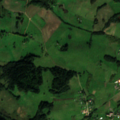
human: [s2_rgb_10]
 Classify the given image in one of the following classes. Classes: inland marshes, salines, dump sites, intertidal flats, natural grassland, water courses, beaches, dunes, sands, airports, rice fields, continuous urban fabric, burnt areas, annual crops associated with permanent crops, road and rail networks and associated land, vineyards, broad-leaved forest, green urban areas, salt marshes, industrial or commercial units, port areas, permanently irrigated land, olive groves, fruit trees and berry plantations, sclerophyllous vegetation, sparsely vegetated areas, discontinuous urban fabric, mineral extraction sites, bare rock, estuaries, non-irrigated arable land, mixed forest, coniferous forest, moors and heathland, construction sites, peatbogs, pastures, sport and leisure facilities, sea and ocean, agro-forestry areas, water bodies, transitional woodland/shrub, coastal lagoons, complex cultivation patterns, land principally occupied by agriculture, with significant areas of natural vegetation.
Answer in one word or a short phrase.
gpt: discontinuous urban fabric, non-irrigated arable land, pastures, complex cultivation patterns, land principally occupied by agriculture, with significant areas of natural vegetation, mixed forest